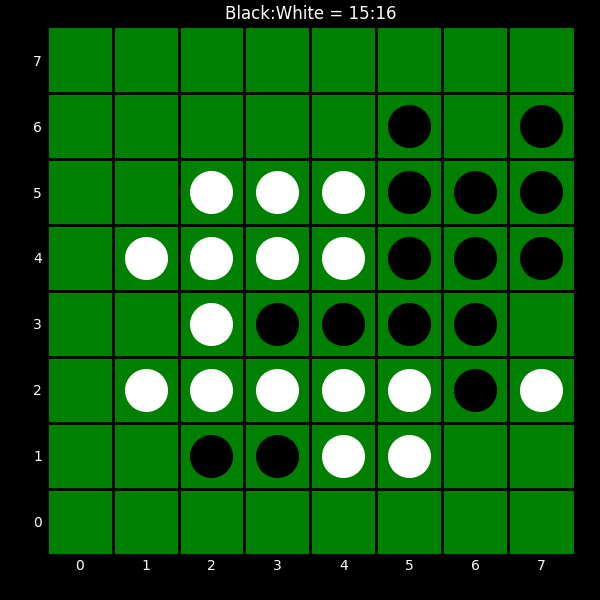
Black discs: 15
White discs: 16